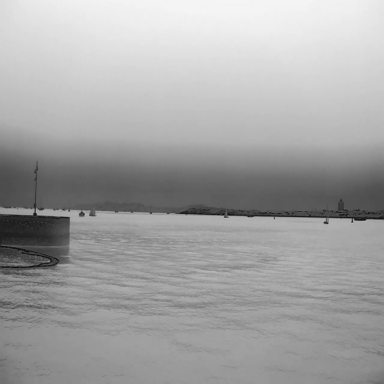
There are 11 objects shown in the infrared image, including five bulk_carriers, five sailboats, and a container_ship.